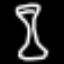
Label: hourglass